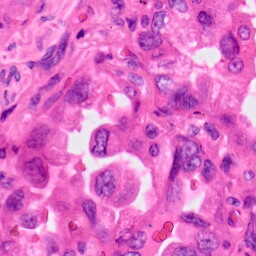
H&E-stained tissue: Lung